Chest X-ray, AP view. Patient: 60 years old, sex M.
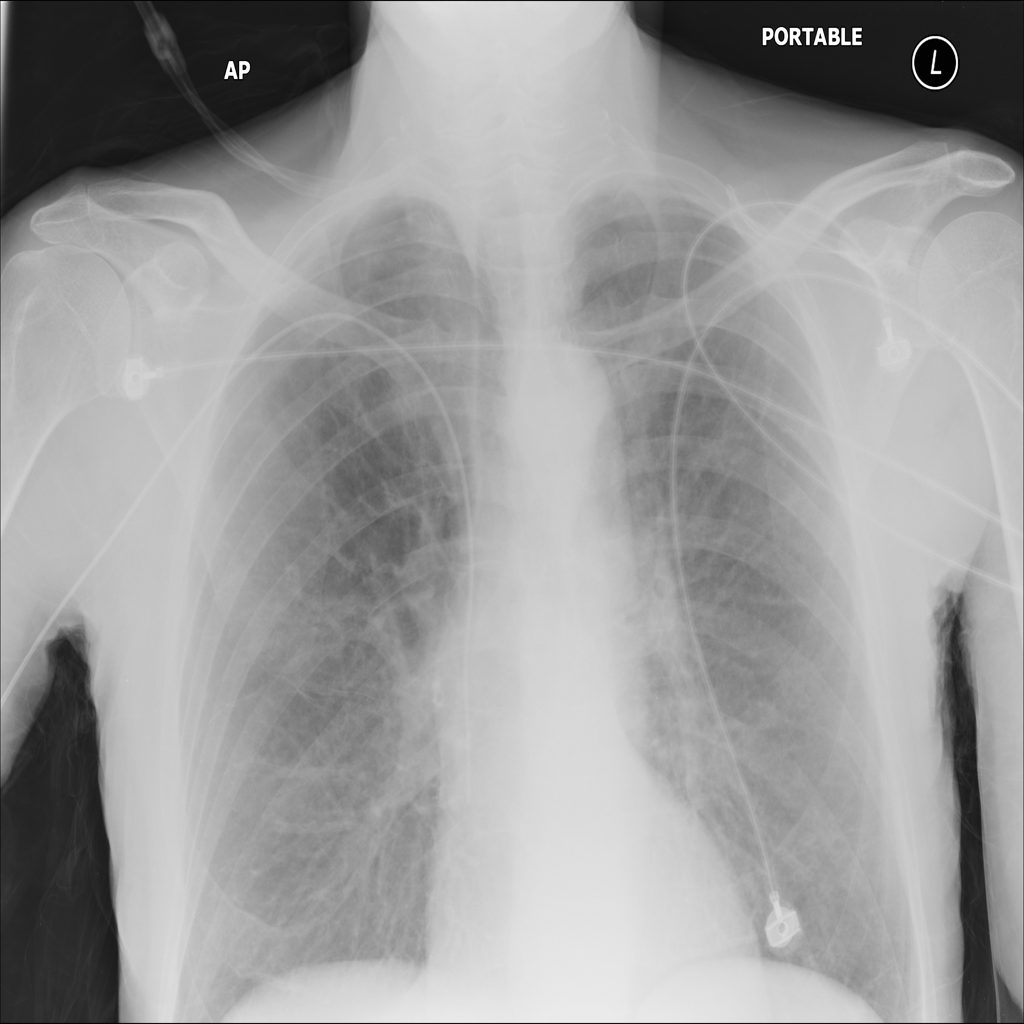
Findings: No Finding